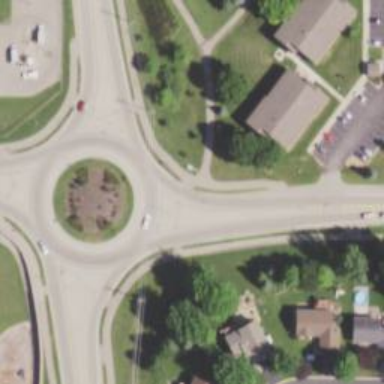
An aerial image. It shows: Secondary road made of asphalt leading to roundabout.